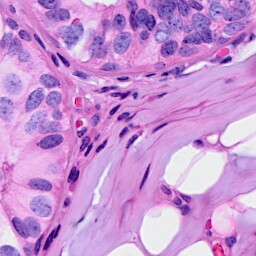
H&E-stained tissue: Breast